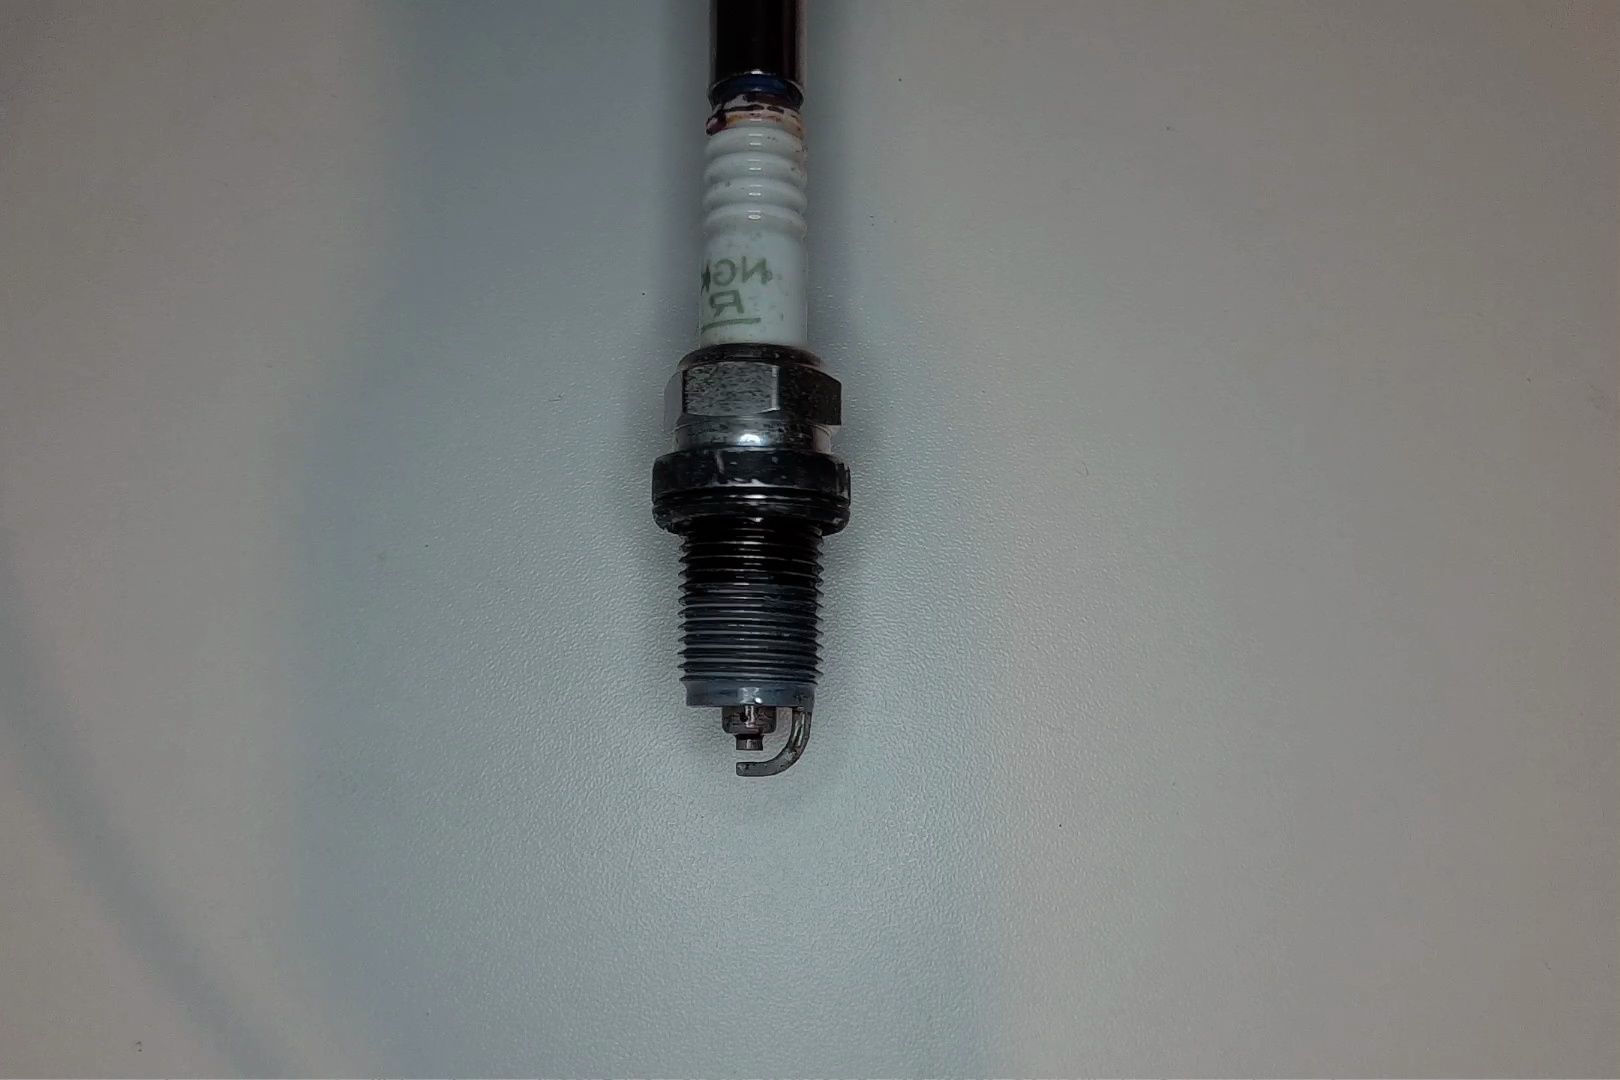
Label: anomaly